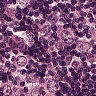
Metastatic tissue present: yes